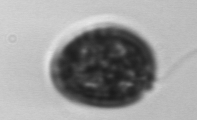
Label: Prorocentrum